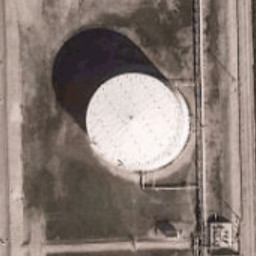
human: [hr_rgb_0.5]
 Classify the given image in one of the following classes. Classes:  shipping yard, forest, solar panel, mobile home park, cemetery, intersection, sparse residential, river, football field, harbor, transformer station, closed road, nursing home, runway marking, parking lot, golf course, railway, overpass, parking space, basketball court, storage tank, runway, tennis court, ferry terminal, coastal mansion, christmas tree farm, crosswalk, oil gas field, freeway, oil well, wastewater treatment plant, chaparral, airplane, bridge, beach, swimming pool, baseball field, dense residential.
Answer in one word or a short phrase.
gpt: storage tank